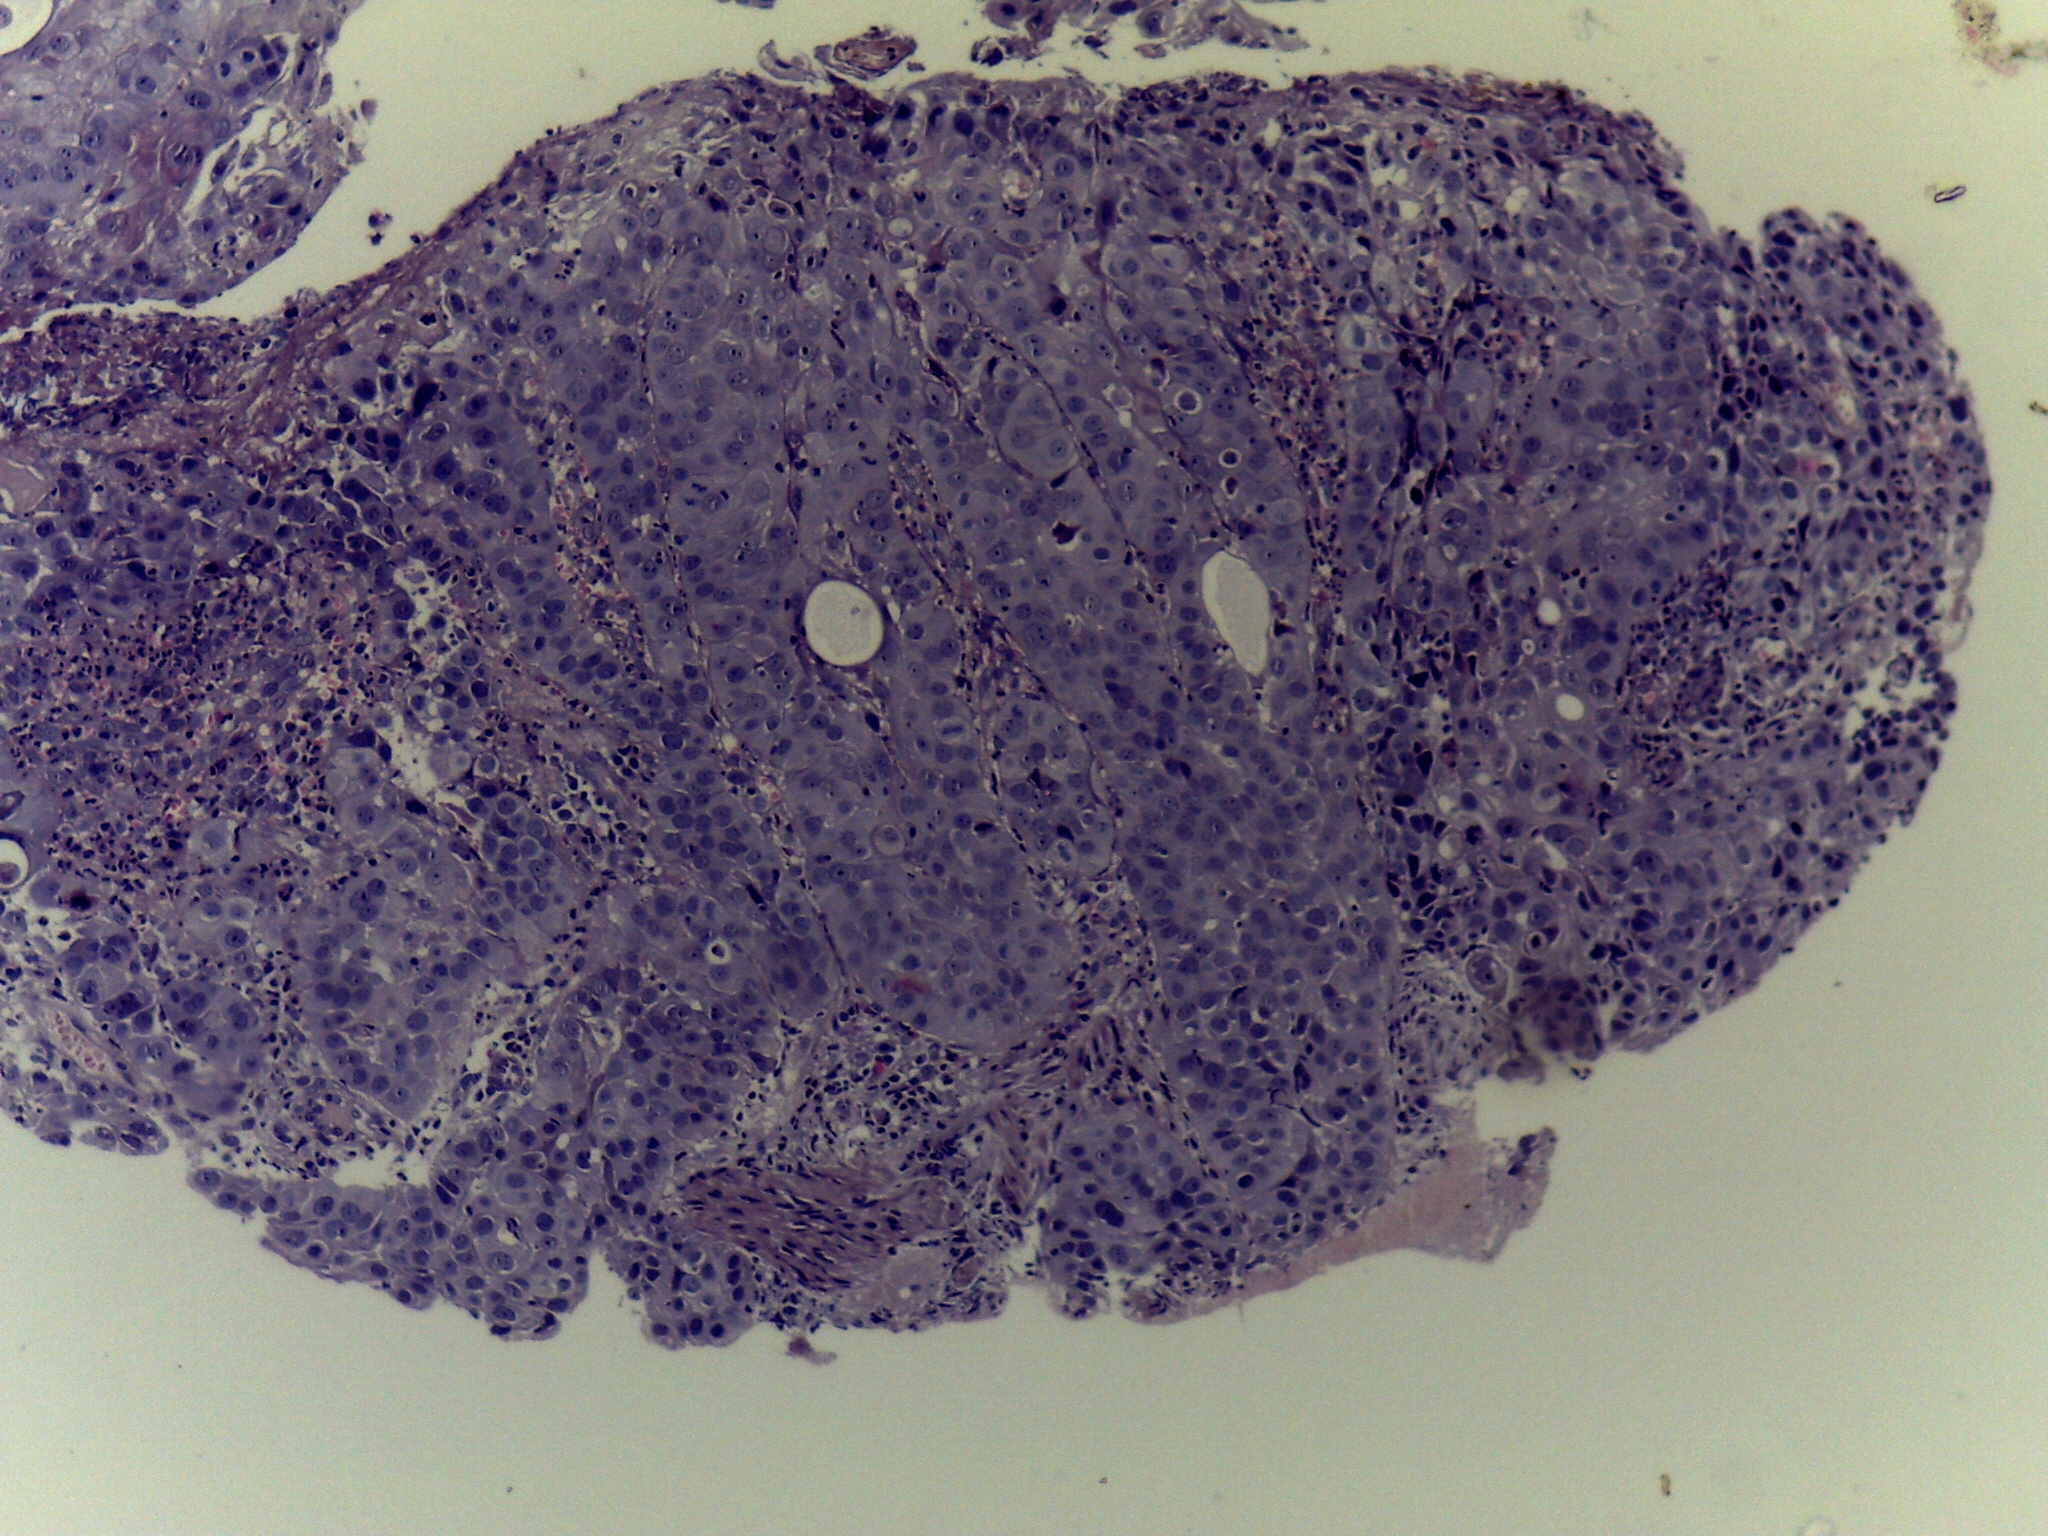
Diagnosis: OSCC